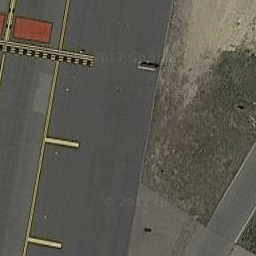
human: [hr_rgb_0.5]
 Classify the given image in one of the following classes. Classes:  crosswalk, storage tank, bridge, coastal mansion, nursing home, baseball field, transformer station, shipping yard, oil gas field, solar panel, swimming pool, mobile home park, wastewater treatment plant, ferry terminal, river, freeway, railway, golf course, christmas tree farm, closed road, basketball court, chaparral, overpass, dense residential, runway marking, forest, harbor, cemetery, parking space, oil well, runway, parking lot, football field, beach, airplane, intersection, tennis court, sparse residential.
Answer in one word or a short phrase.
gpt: runway marking